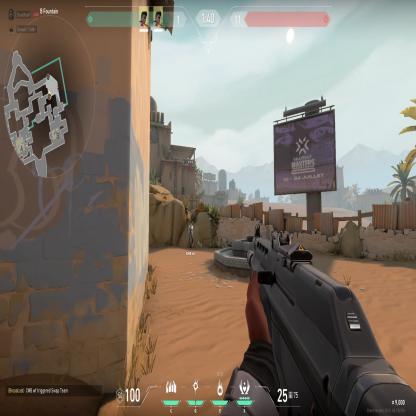
Label: teammate